Platform: macOS
Application: Arc Browser
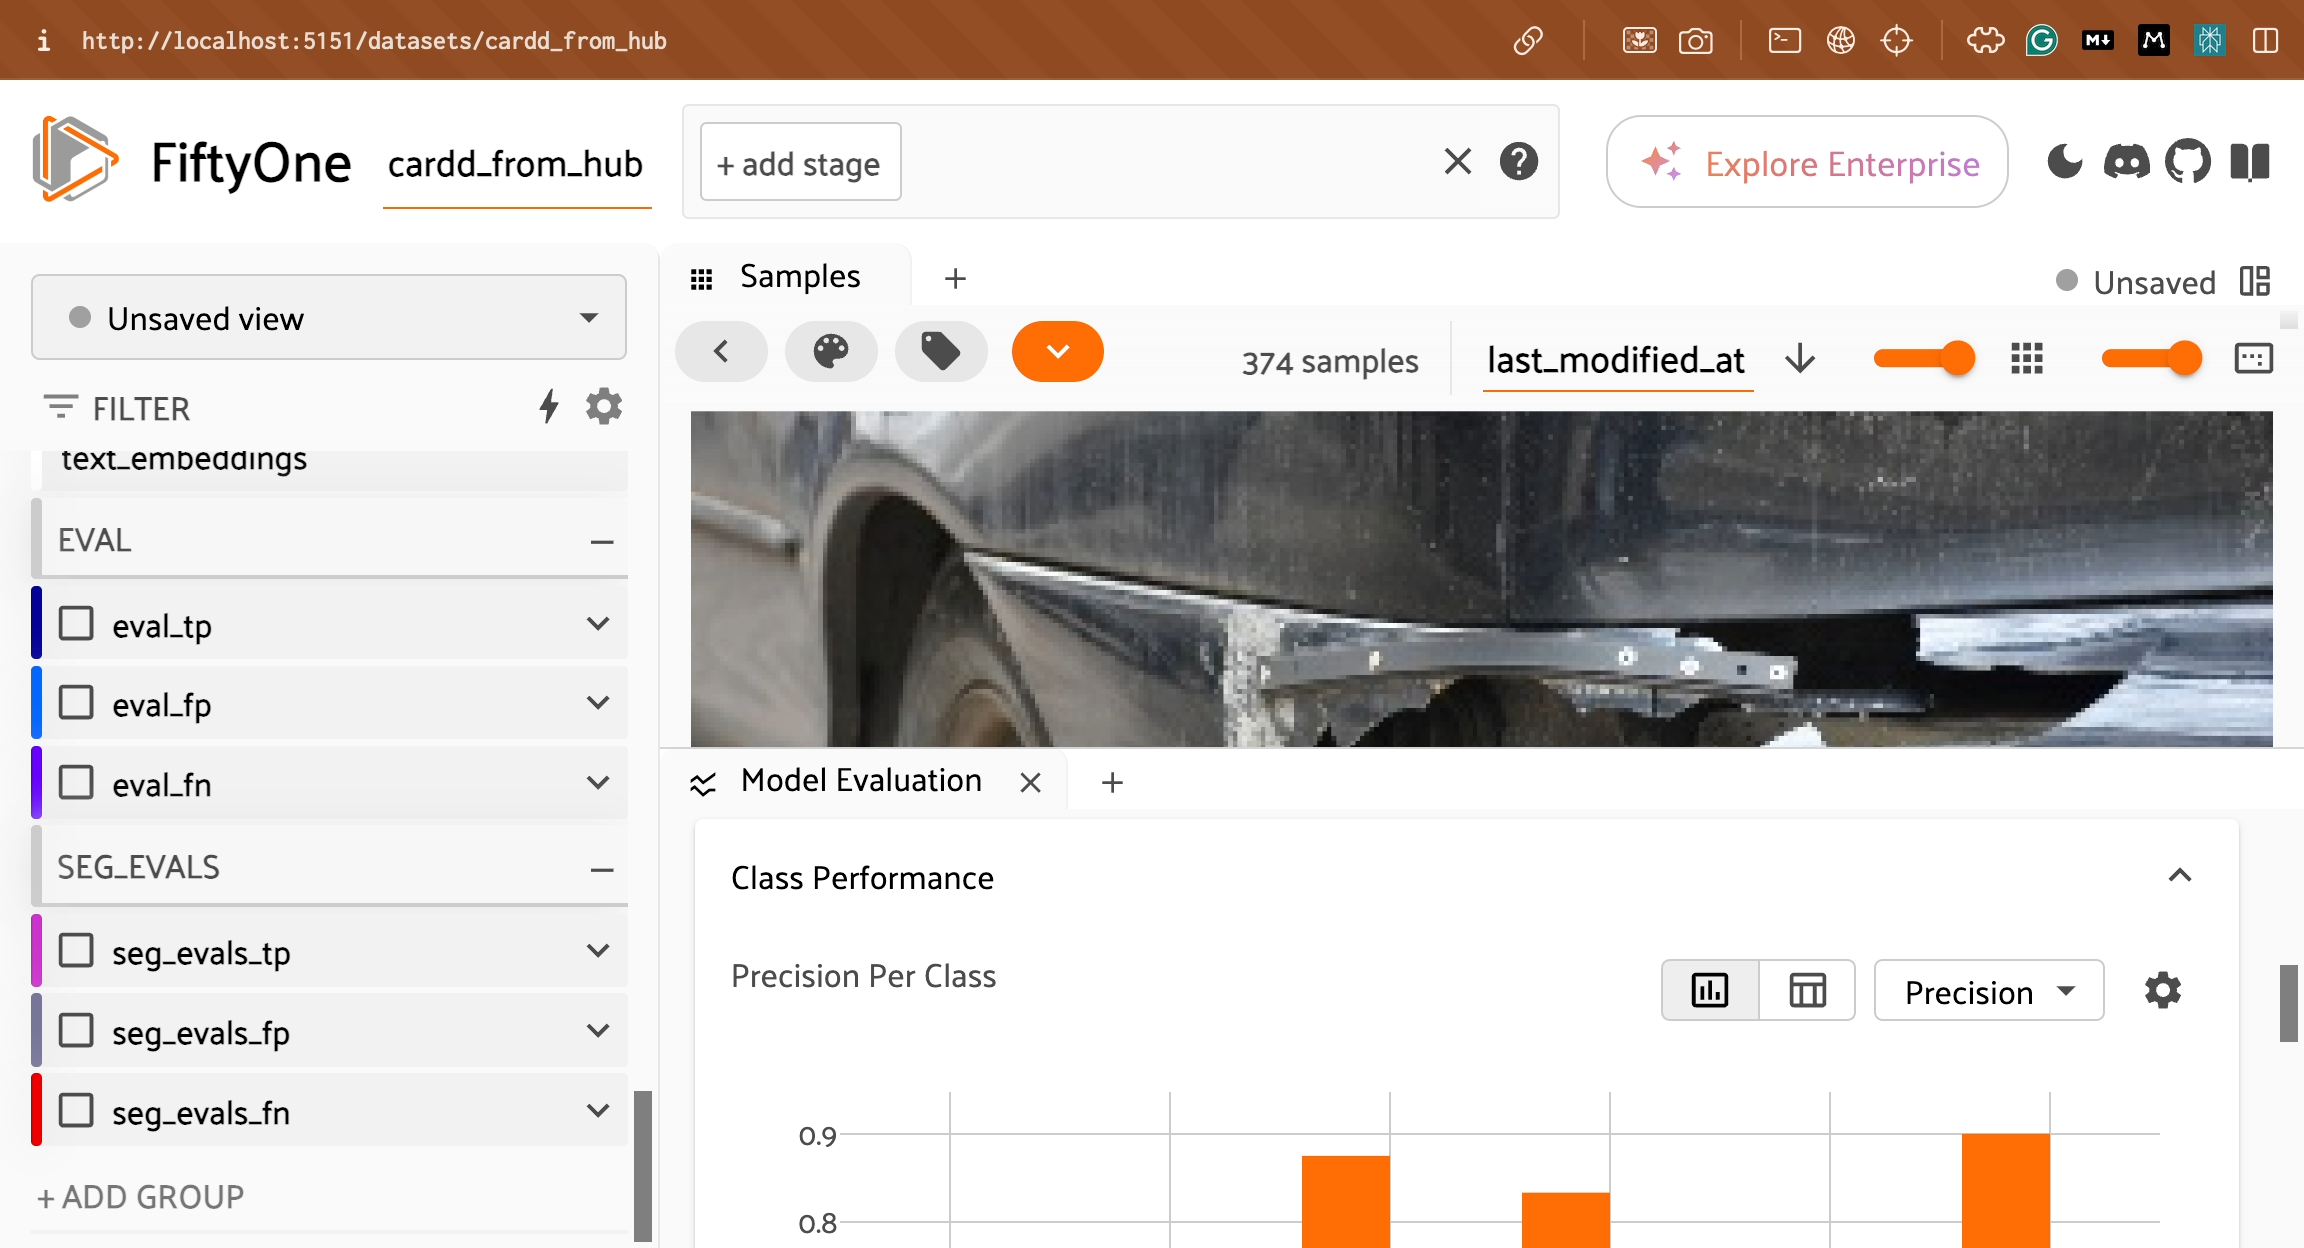
task_description: Open the settings menu in the the per class performance card of the model evaluation panel
action_type: click
element_info: Icon
steps_since_start: 1